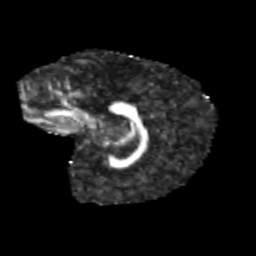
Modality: FA
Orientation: sagittal
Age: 11
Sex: male
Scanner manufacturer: siemens
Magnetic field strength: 3 T
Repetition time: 3.8 s
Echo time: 0.07 s